Interaction volume radius: 10 \u00c5
Interaction volume height: 20 \u00c5
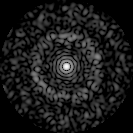
Disorder parameter: 0.822